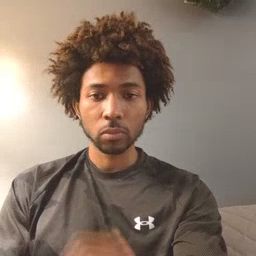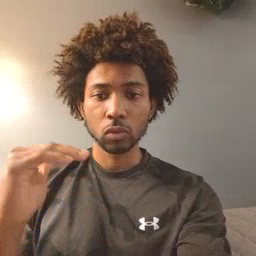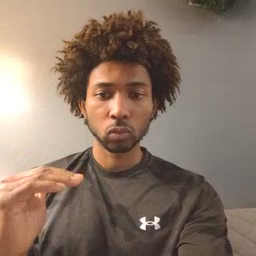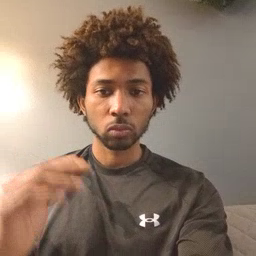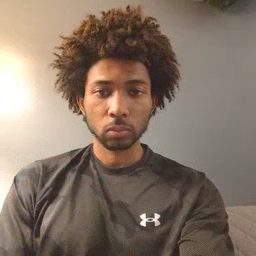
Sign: child